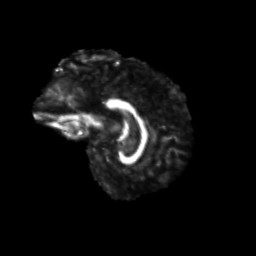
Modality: FA
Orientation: sagittal
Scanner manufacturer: siemens
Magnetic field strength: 3 T
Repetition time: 9.2 s
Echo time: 0.084 s